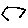
Label: hexagon